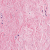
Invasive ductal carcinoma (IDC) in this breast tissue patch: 0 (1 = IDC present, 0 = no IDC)